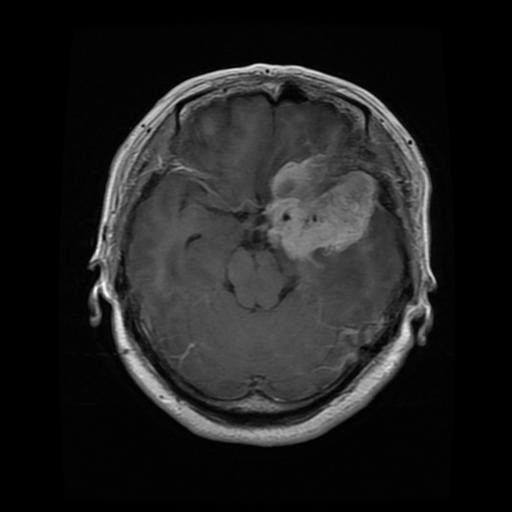
Label: meningioma